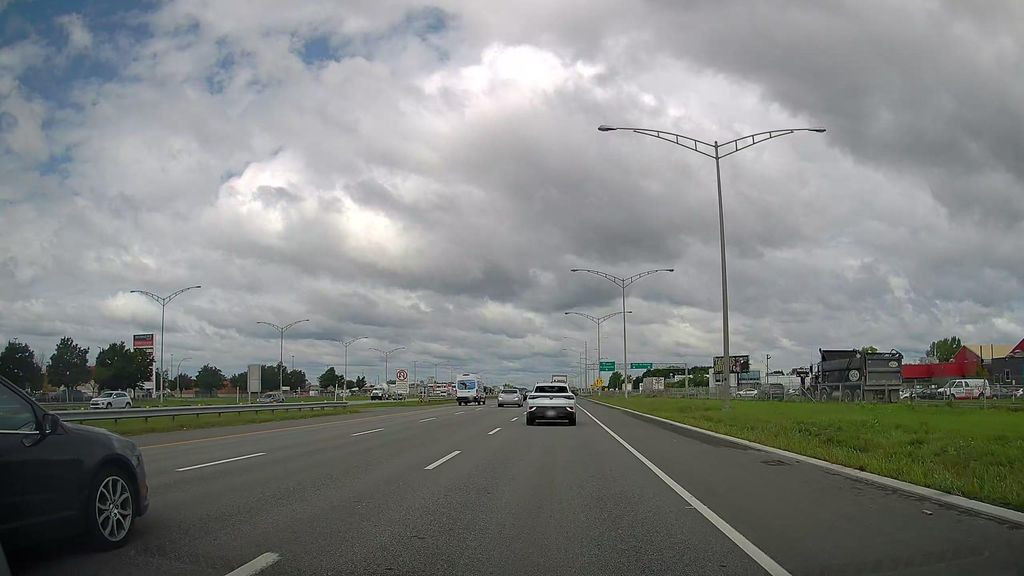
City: montreal